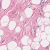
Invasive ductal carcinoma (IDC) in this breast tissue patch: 0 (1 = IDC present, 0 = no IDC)